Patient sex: F
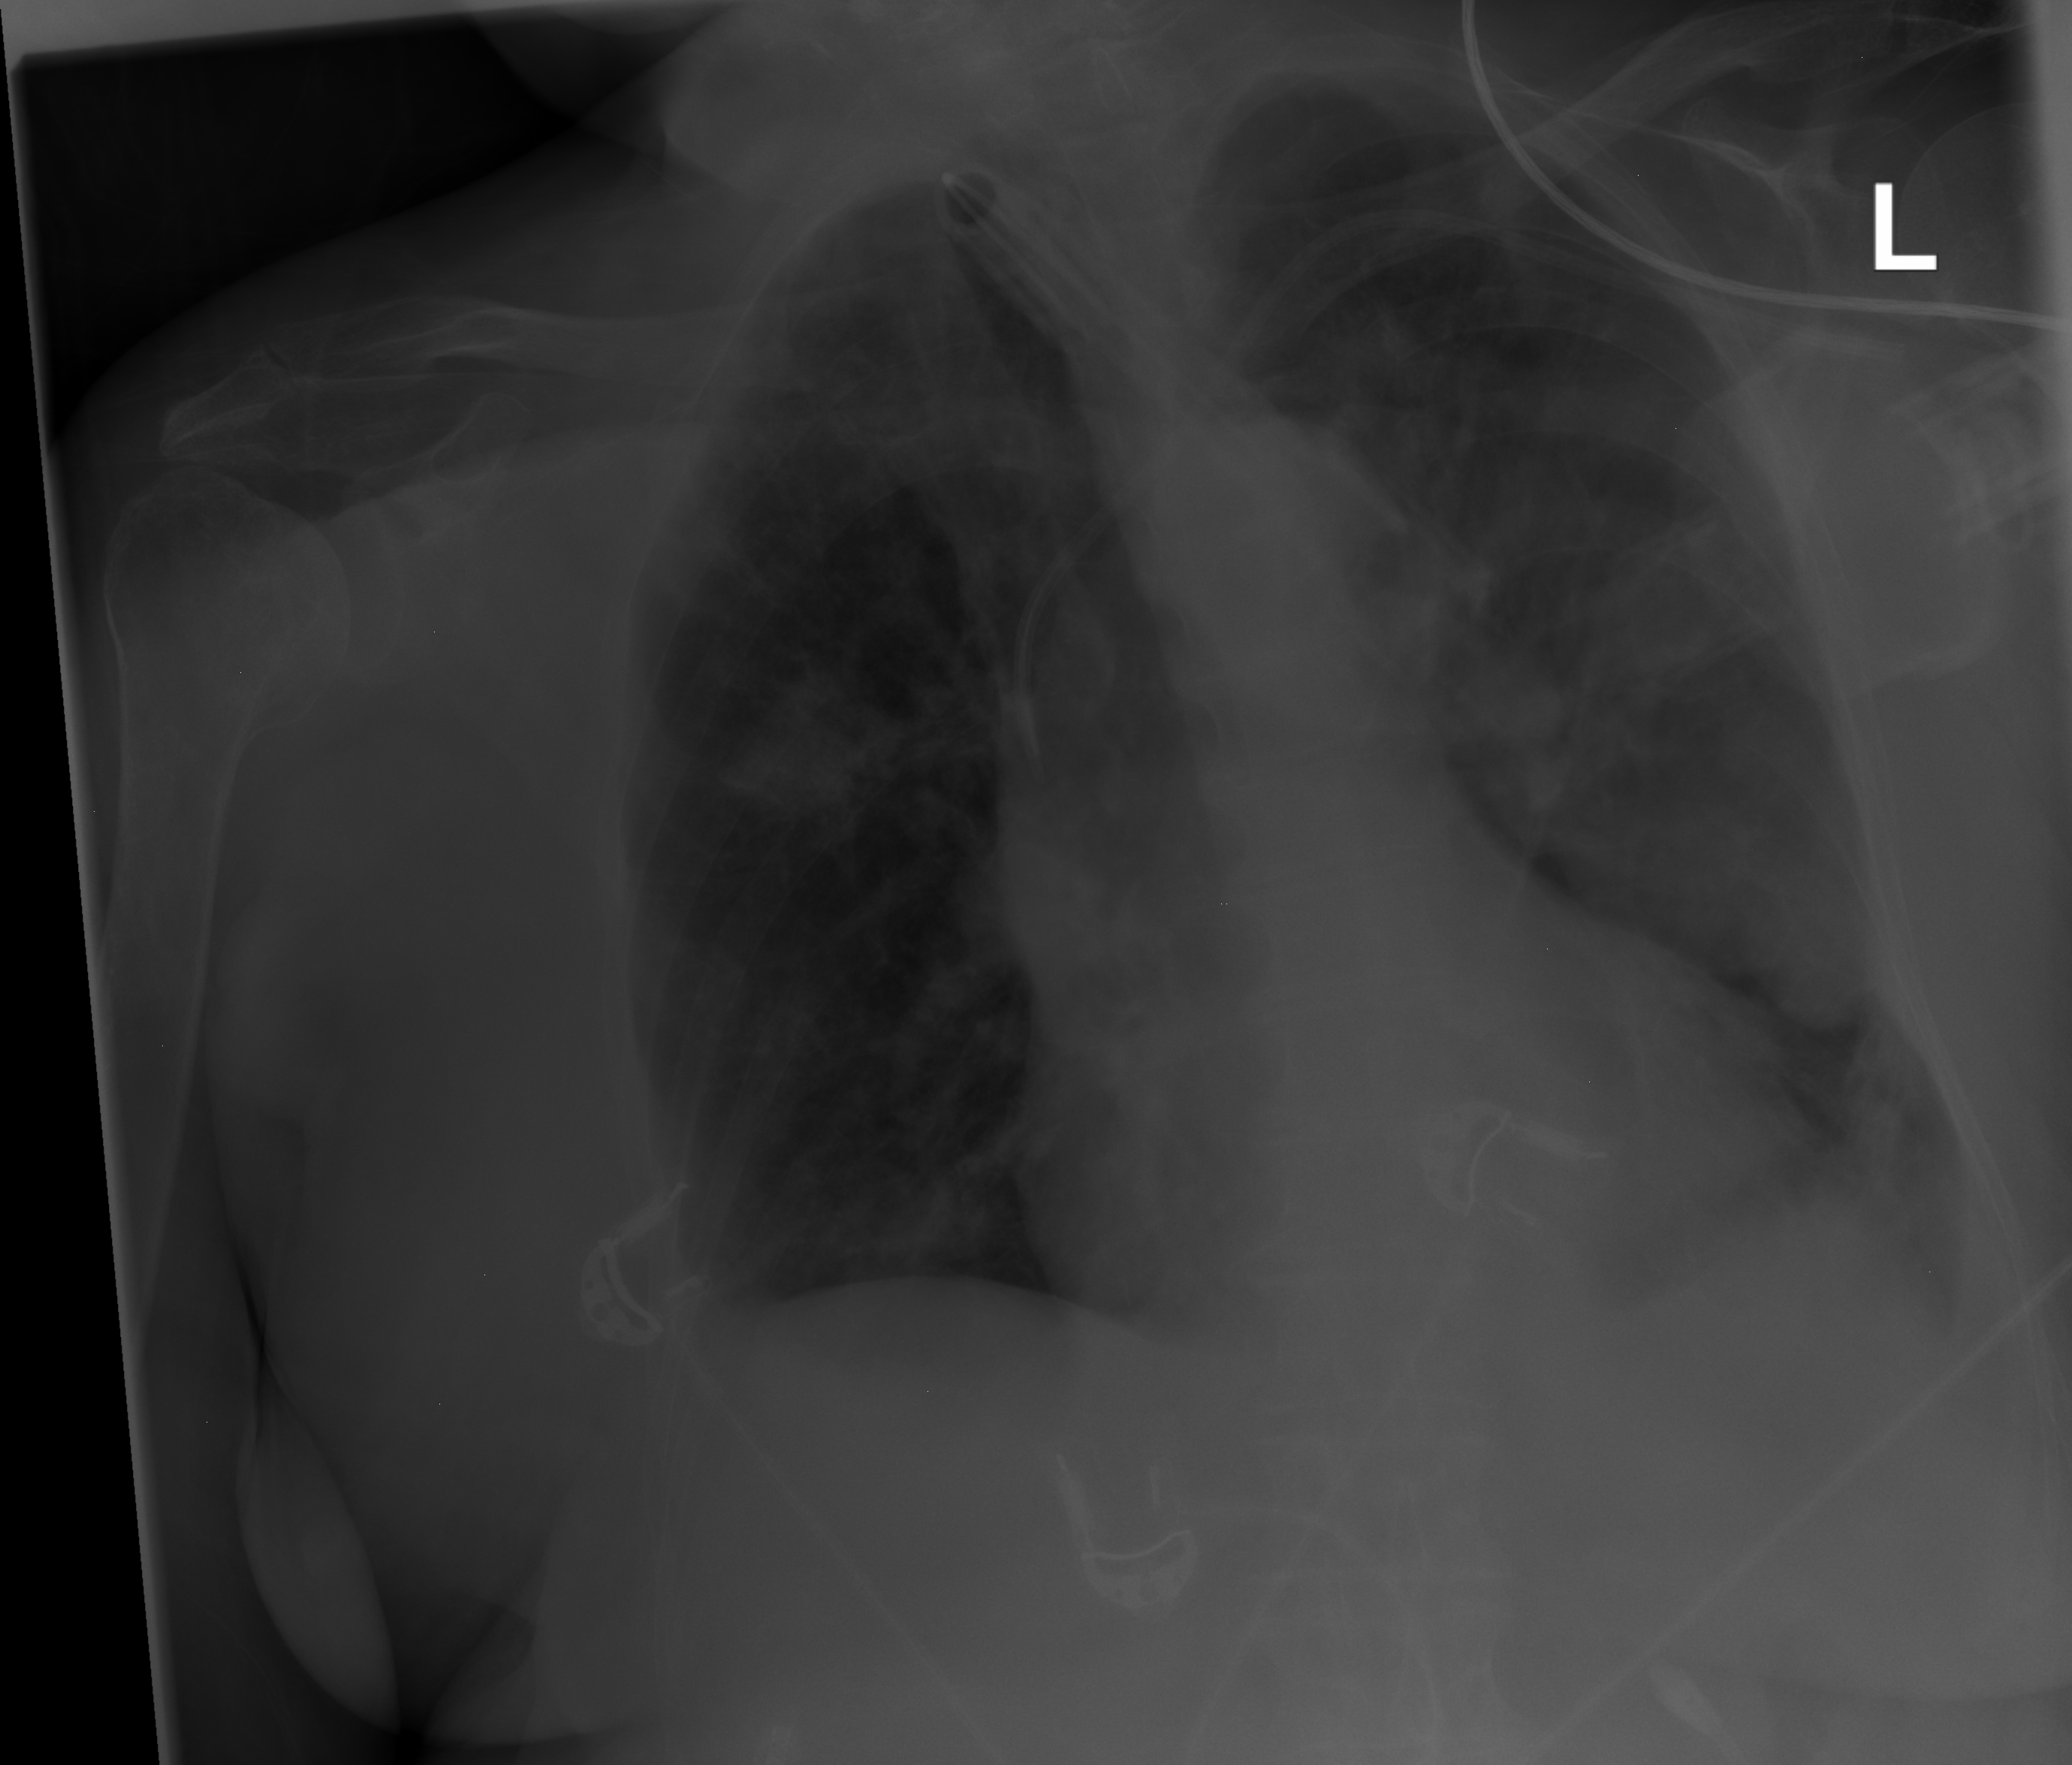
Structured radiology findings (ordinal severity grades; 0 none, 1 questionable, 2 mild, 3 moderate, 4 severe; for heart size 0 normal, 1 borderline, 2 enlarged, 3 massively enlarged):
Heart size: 0
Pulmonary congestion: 2
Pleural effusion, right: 2
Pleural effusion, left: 2
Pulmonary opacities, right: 3
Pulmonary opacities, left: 3
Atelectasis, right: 2
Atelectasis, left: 2